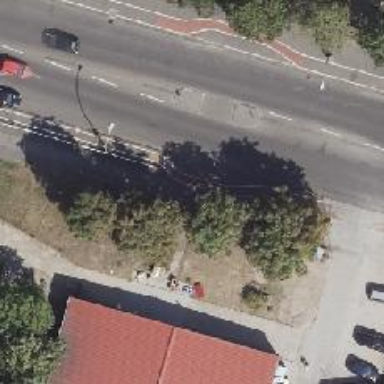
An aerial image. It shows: Footway along the road.